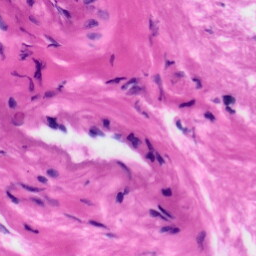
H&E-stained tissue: Tonsil